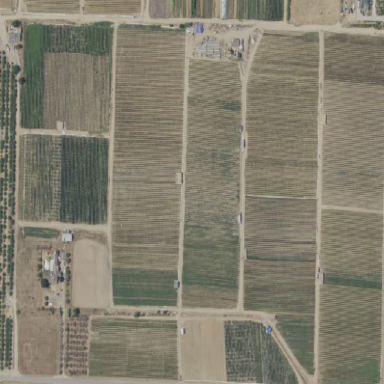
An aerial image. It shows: Farm.